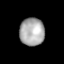
Tissue: lung
Cell type: B cells
Senescence score: 0.6305
Nuclear area (px): 672
Mean DAPI intensity: 171.332